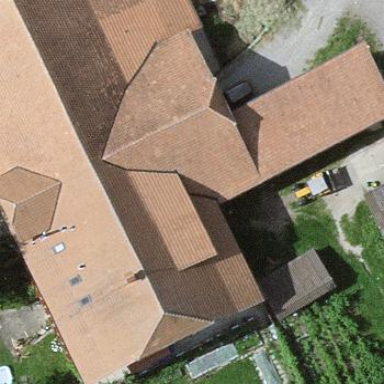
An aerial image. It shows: Farm building.